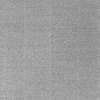
Atmospheric dust classification: dusty